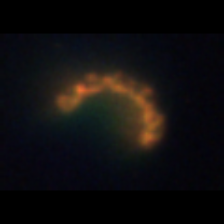
Taxon: Chaetoceros
Group: Diatoms